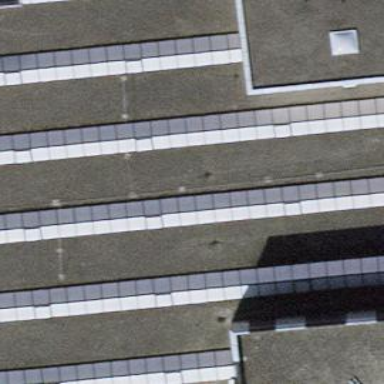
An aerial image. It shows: Flat-roofed office building.